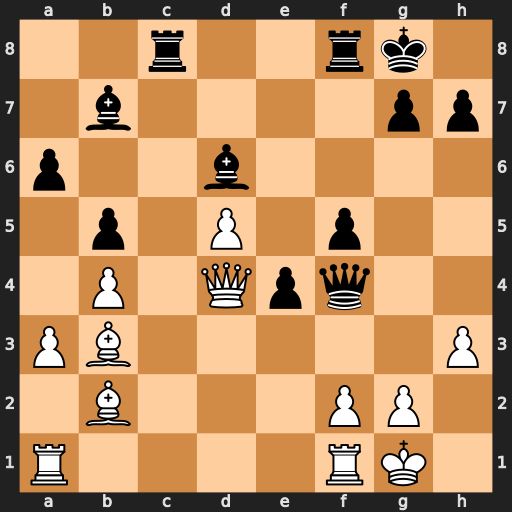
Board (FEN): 2r2rk1/1b4pp/p2b4/1p1P1p2/1P1Qpq2/PB5P/1B3PP1/R4RK1
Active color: w
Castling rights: -
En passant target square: -
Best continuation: Qxg7#